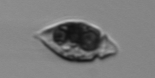
Label: Amphidinium